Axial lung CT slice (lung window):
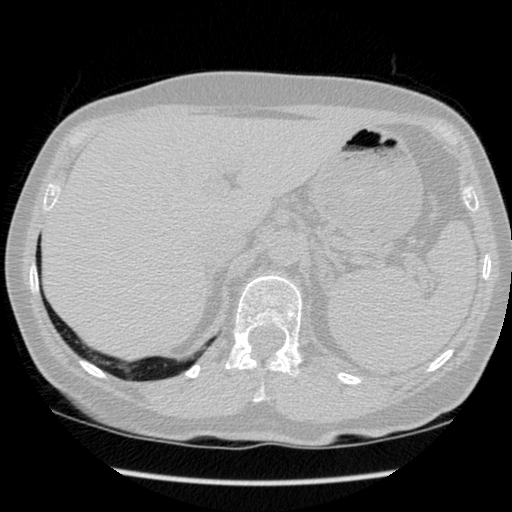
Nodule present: no